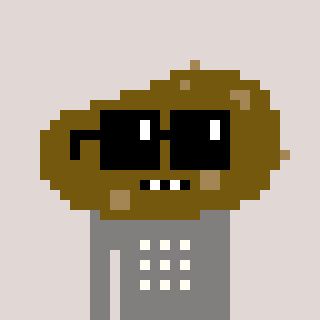
a pixel art character with square black sunglasses, a potato-shaped head and a bluegrey-colored body on a warm background